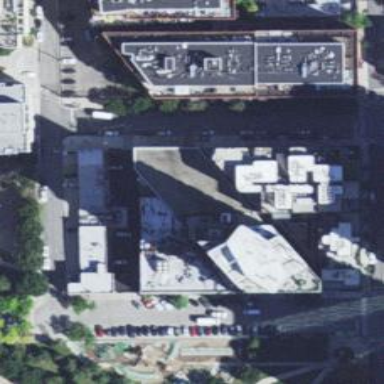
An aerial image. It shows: Part of building is shown in the image.